Aerial crown-view tile of a tropical tree (Barro Colorado Island, Panama), acquired 20250317:
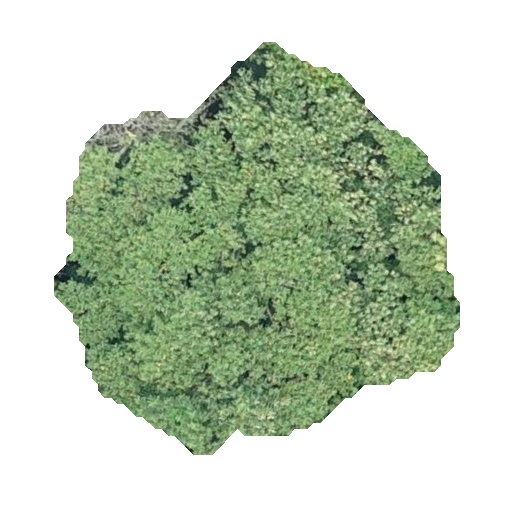
Species: Hieronyma alchorneoides
GBIF accepted scientific name: Hieronyma alchorneoides
Crown area: 170.285 m²